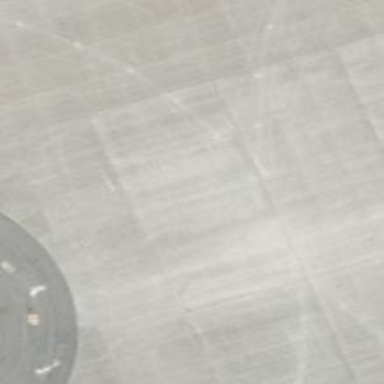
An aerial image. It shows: Concrete taxiway at the airport.